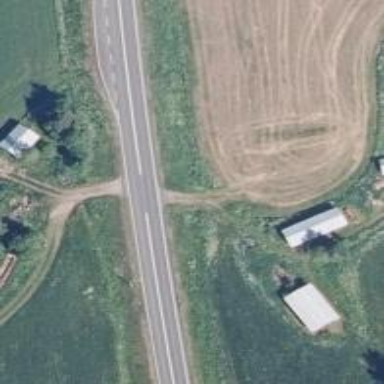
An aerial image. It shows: Asphalt road designated as trunk highway.